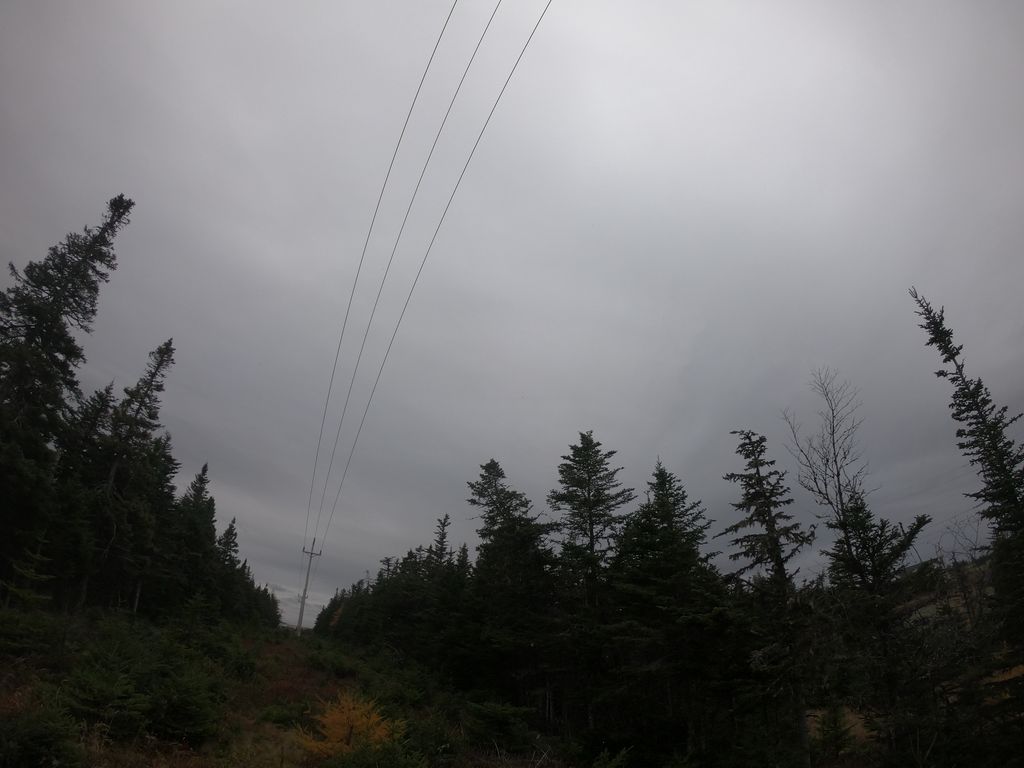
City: st_johns